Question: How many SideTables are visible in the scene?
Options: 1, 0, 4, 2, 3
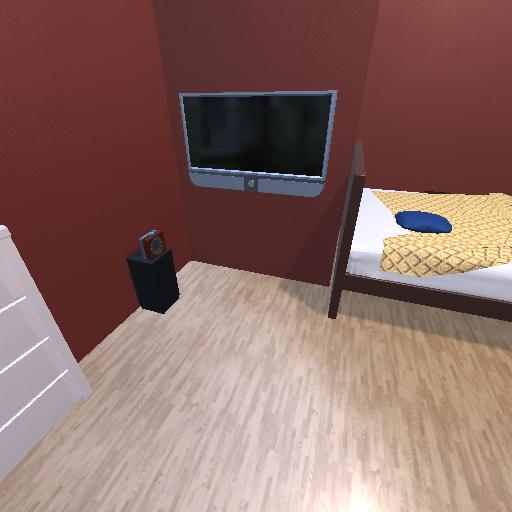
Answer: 1